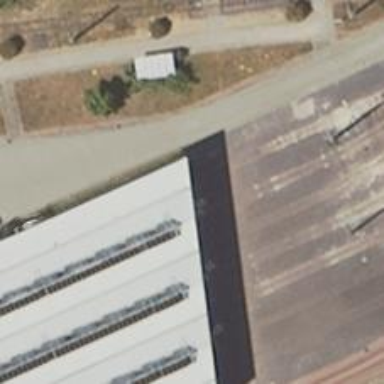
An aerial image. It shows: Tram railway service yard with electrified contact line.